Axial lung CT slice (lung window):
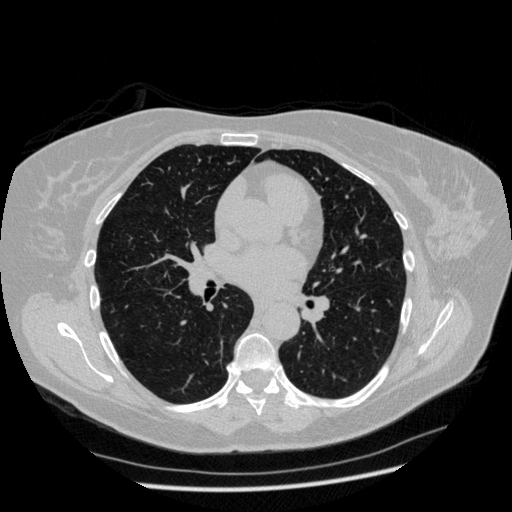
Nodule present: no